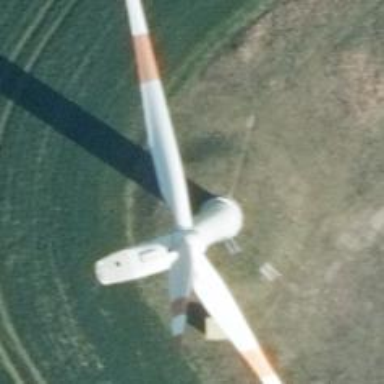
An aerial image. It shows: Wind generator using horizontal axis wind turbines.